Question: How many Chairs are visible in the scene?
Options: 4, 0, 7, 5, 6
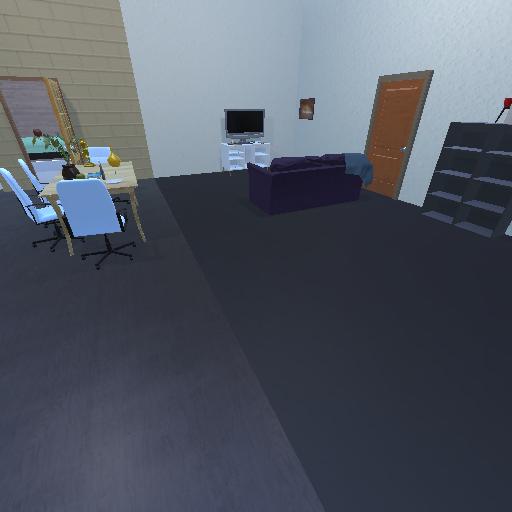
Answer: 4